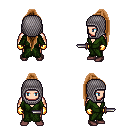
a pixel art fantasy rpg character, male body template, human, light skin, green robe, teal pants, brown extra-long topknot hairstyle, chain hood, gold gloves, maroon shoes, dagger, four views (front, back, left, right), 2x2 character sprite sheet, small pixel art, hard edges, no anti-aliasing